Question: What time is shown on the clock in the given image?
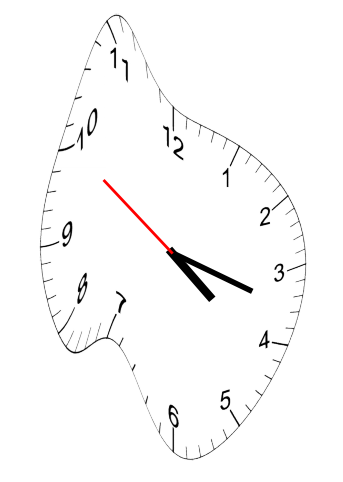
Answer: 04:17:50